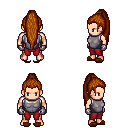
a pixel art fantasy rpg character, male body template, human, light skin, steel chest armor, red pants, brunette extra-long topknot hairstyle, metal gloves, brown slippers, four views (front, back, left, right), 2x2 character sprite sheet, small pixel art, hard edges, no anti-aliasing